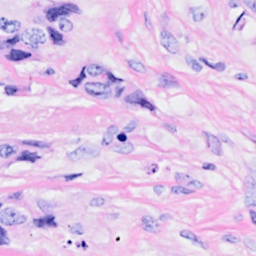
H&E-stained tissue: Breast